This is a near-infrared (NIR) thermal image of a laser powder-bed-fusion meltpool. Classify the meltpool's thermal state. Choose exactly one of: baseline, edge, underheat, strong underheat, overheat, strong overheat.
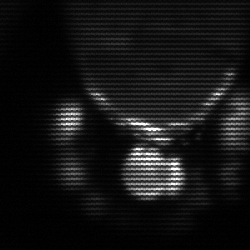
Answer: baseline